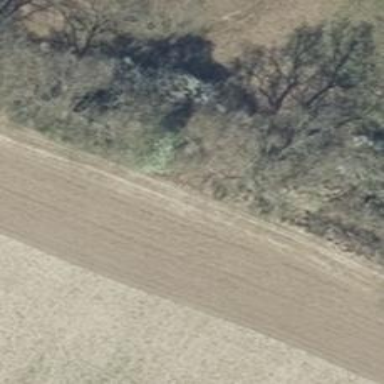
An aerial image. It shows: Row of deciduous broadleaved trees.